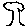
Label: tree